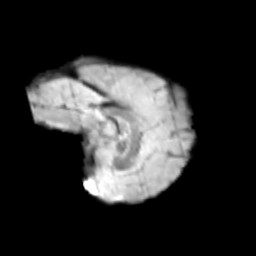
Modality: T2w
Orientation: sagittal
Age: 11
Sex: female
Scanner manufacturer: siemens
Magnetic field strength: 3 T
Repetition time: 3.8 s
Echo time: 0.07 s